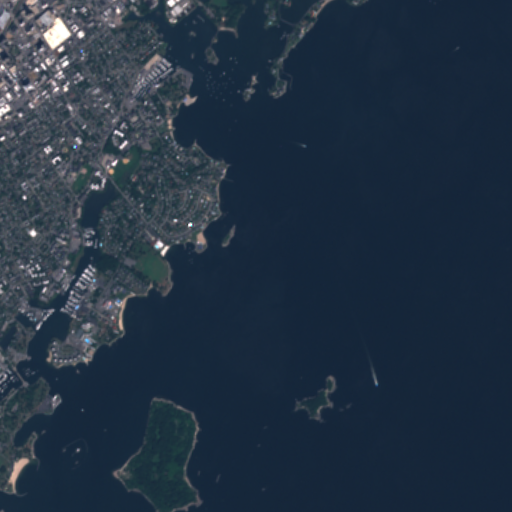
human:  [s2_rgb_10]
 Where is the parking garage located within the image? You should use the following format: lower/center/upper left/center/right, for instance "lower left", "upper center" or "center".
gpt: The parking garage is located in the upper left of the image.
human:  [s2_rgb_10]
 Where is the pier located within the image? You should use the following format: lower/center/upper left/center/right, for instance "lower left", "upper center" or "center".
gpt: The pier is located in the lower center of the image.
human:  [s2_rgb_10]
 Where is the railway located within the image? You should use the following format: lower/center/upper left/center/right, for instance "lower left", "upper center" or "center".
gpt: The railway is located in the upper left of the image.
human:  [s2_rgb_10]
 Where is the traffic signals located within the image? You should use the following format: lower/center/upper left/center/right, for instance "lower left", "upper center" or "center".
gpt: The traffic signals is located in the upper left of the image.
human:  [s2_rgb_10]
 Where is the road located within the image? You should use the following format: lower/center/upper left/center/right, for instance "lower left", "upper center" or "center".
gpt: There is no road in the image.